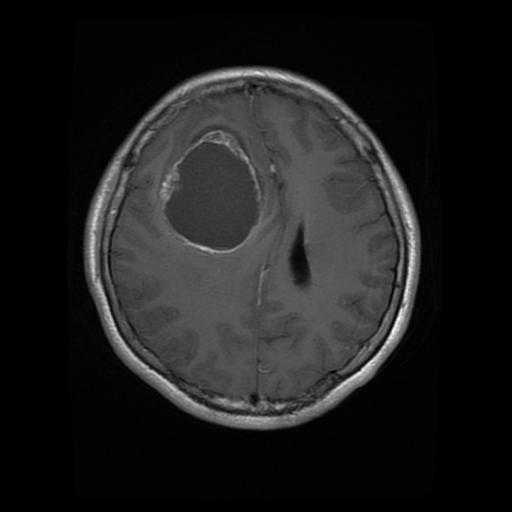
Label: glioma